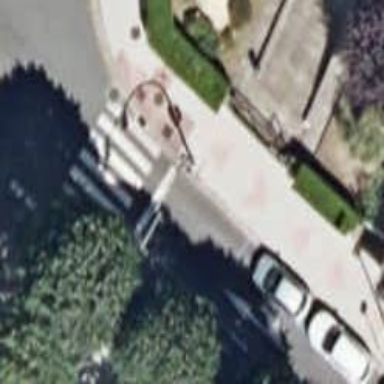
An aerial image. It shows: Road with traffic signals at the crossing.